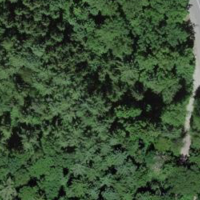
EUNIS habitat code: 44
Species observed at this site:
Corylus avellana